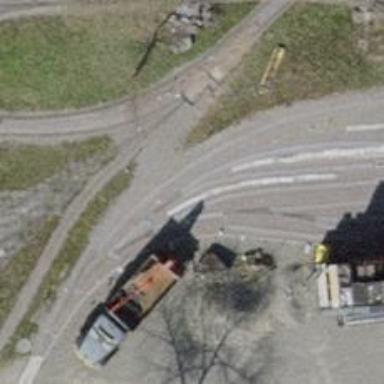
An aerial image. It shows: Miniature railway.